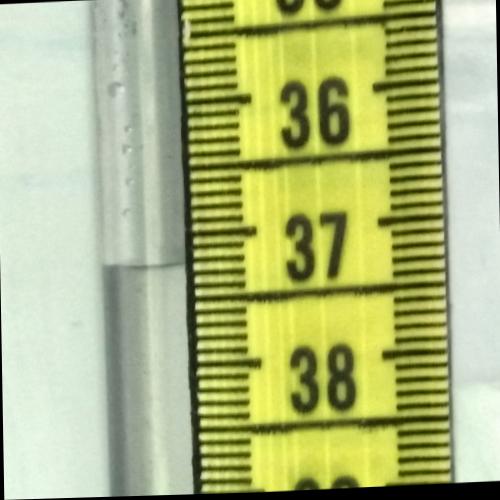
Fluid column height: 37.2 cm